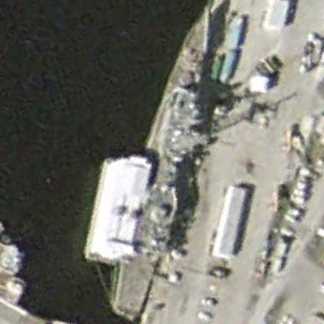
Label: cruiser